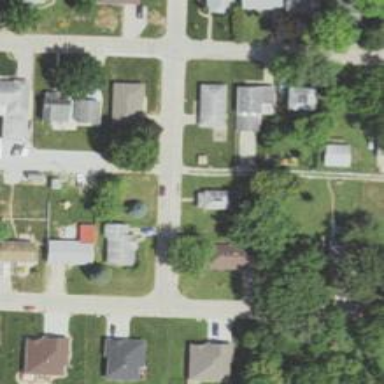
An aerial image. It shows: Alley classified as service road.